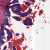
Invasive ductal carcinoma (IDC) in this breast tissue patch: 0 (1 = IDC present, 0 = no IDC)